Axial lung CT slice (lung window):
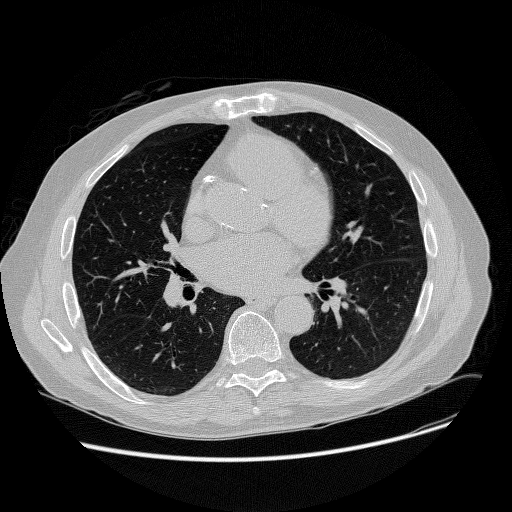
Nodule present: no